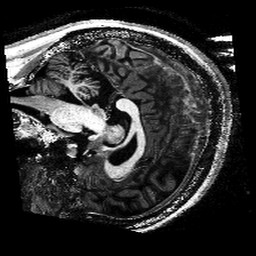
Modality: T1w
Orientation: sagittal
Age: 42
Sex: female
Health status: healthy
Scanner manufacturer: siemens
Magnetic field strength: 9.4 T
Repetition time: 6 s
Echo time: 0.003 s